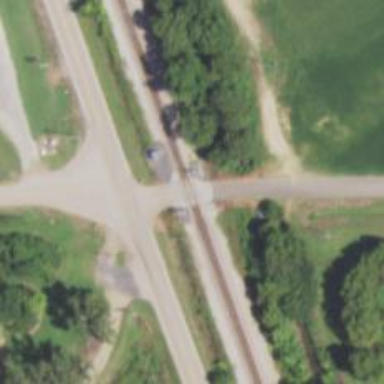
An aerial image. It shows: Railway level crossing.